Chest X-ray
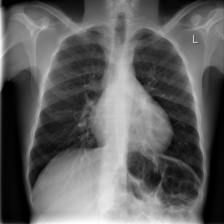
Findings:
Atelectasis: negative
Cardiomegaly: negative
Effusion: negative
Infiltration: negative
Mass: negative
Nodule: negative
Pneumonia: negative
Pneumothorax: negative
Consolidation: negative
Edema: negative
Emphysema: negative
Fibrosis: negative
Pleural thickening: negative
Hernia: negative